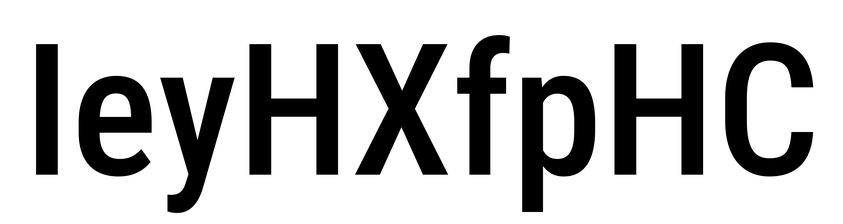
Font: Roboto_Condensed_Medium